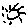
Label: sun